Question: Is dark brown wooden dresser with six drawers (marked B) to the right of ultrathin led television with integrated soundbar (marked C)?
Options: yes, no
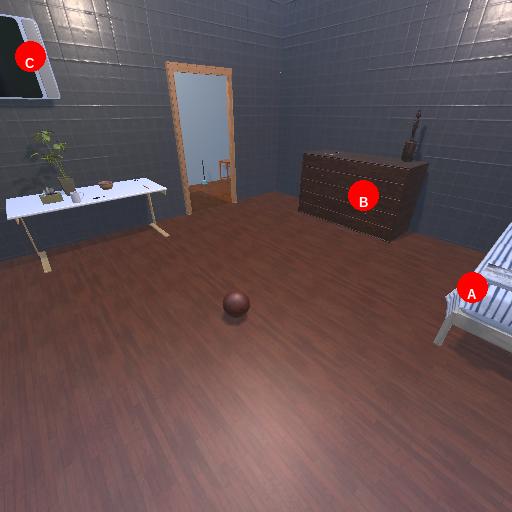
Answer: yes